Question: Hi I'm having some trouble with IE7 when doing a map.
I've made an xml and ajaxed it to grab points based on where the user is on the map.
It works well, and in FF, IE8 no problems when they click the points. On IE7 it firstly misses the cross at the top right, has some problems with the border (fixed that with some margin) and more importantly cuts out an portion of the image which I can't figure out.

I've attatched an image and what you see there is basically an a tag with a background image.
I've taken the title out as I thought that might cause it. Basically I'm stumpped any ideas.
Thanks
Richard
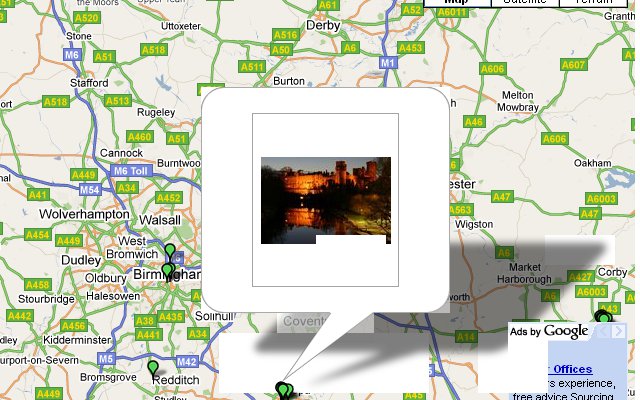
Answer: There seems to be a bug in Internet Explorer which has to do with how transparent PNGs are scaled when using the Zooming feature of the browser. It's difficult to reproduce because it's a local browser setting.
It happens even in maps.google.com. See the example below at 125% zoom, using Internet Explorer 8:

Is your zoom set to anything other than 100%?